Interaction volume radius: 5 \u00c5
Interaction volume height: 10 \u00c5
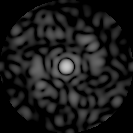
Disorder parameter: 0.7773